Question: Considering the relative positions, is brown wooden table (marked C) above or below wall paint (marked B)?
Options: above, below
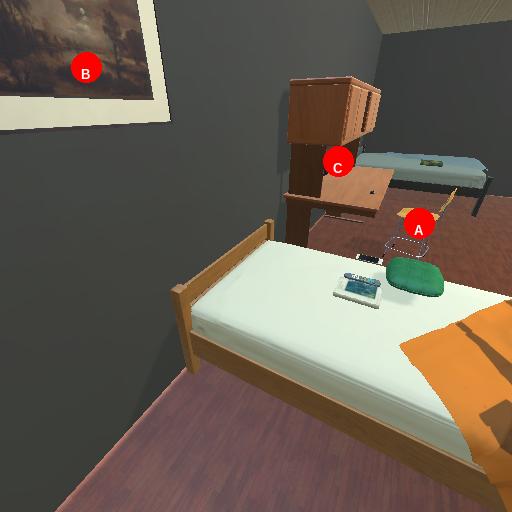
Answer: above